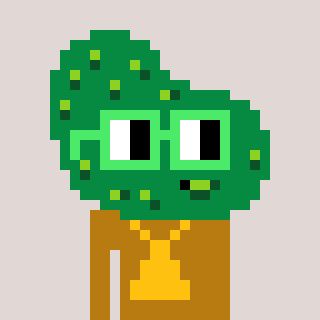
a pixel art character with square light green glasses, a pickle-shaped head and a gold-colored body on a warm background